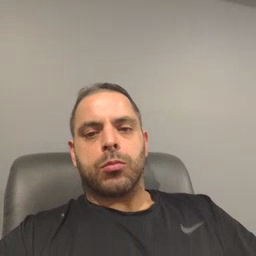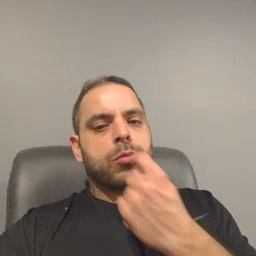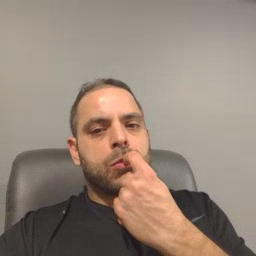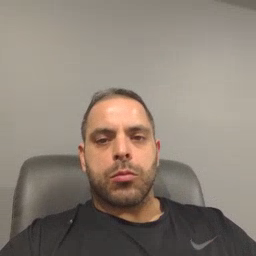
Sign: tooth